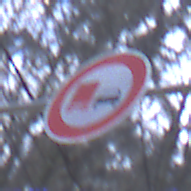
Verkehrszeichen: UeberholverbotKraftfahrzeuge
Umgebung: Outdoor, Nature
Tageszeit: MorningAfternoon
Wetter: Overcast
Licht: Natural
Jahreszeit: Winter
Kontrast: LowContrast